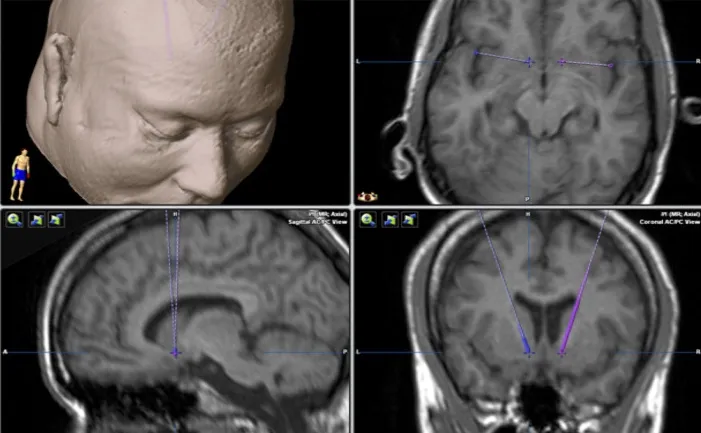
Stereotactic planning. MRI examination with a planned target in the nucleus accumbens in 3 planes. The cross points to the target, and the solid and dashed lines indicate the course of the electrodes in the brain.
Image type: radiology (mri)